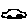
Label: car